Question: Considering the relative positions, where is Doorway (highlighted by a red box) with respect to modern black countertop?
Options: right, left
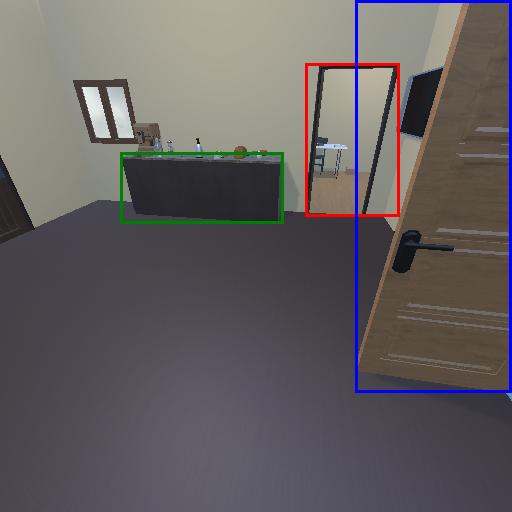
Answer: right